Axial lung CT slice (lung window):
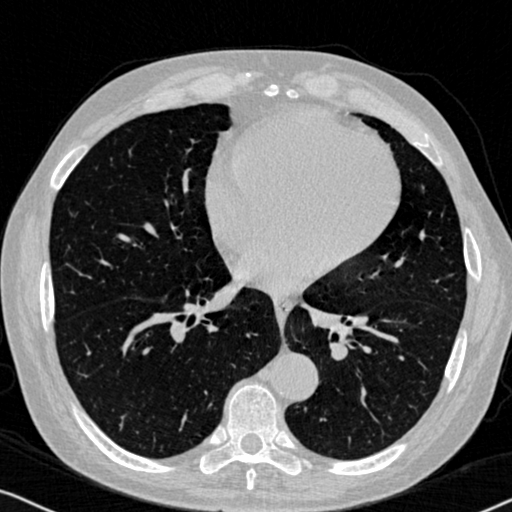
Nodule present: no